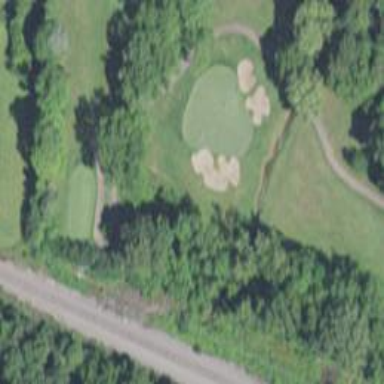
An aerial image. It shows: View of golf hole.